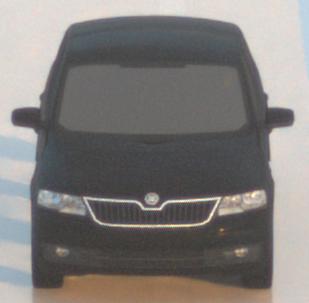
Make: Skoda
Model: Rapid
Detailed model: Rapid 1.2 Active Limousine
Model produced from: 2012/10
Model produced until: 2015/04
Doors: 5
Color: black
Road condition: wet road
Daytime: sunrise or sunset
Contrast: low contrast